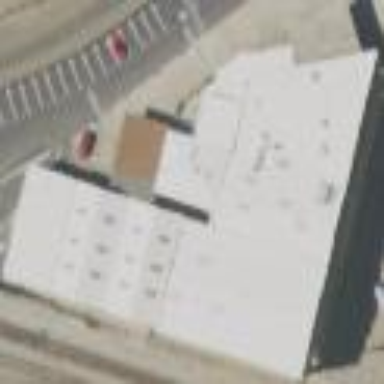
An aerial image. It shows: Building.